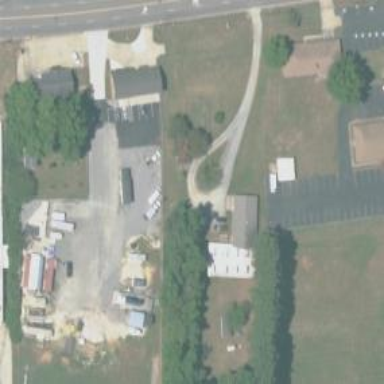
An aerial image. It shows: Veterinary facility.